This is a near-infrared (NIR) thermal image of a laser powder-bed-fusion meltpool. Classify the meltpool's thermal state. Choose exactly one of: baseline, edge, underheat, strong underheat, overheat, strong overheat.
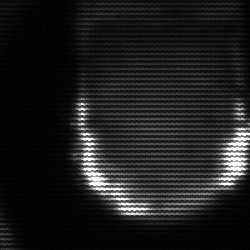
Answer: strong underheat